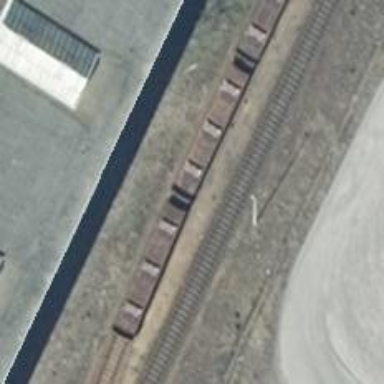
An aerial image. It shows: Railway yard in service.